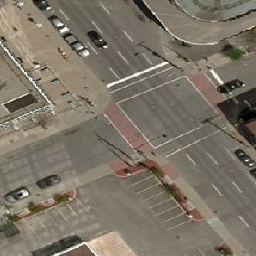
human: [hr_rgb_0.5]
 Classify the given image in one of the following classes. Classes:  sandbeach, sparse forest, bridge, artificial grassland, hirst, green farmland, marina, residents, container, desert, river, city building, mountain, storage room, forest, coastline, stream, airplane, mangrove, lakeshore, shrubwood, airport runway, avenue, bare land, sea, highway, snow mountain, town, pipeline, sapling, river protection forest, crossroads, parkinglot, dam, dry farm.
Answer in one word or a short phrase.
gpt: crossroads